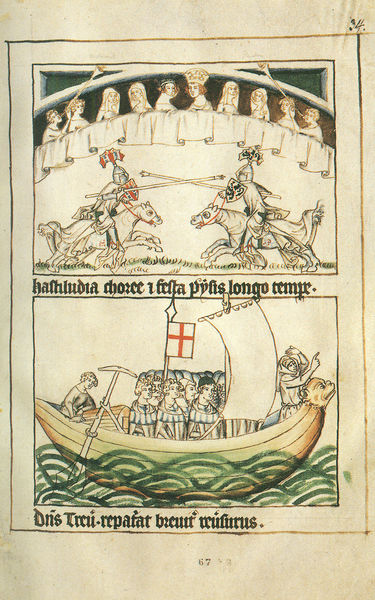
Titel: Trierer Bildhandschrift/Bilderchronik von Kaiser Heinrich VII. und Kurfürst Balduin von Luxemburg 1308-1313/ Kaiser Heinrichs Romfahrt
Schlagwörter: kampf, meer, wasser, menschen, rot, rahmen, adel, england, boot, pferd, pferde, reiter, schiff, schrift, segel, wellen, fahne, linien, könig, lanze, rudern, schild, buch, kreuz, seite, illustration, buchstaben, engländer, helm, ritter, reise, mittelalter, kreuzzug, lanzen, fraktur, königreich, buchmalerei, manuskript, kreuzfahrer, turnier, 67, anglo, galleonsfigur